Question: The result of the square border turns out to be different width, it seems that the right and the bottom border's width is 2x wider than the left and the top border's width. Why so weird? I want the border of all sides to have the same width.
'''
<!DOCTYPE html>
<html xmlns="http://www.w3.org/1999/xhtml">
<head>
<title>HTML5 Test</title>
<script type="text/javascript">
function draw () {
var canvas = document.getElementById('rectangle');
var ctx = canvas.getContext('2d');
ctx.save();
ctx.lineWidth = 30;
ctx.fillStyle = "black";
ctx.fillRect(0,0,100,100);
ctx.strokeStyle = "red";
ctx.strokeRect(0,0,100,100);
ctx.restore();
}
</script>
</head>
<body onload="draw()">
<canvas id="rectangle"></canvas>
</body>
</html>
'''

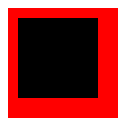
Answer: That's because your border is being cut off at the top and the left, because that's where the canvas starts, and if your rectangle starts at (0,0), the left border's left end's x co-ordinate will be -30.
Make the starting co-ordinates anything above 30 (so that the end of your borders aren't negative), and it'll work fine.
<URL>